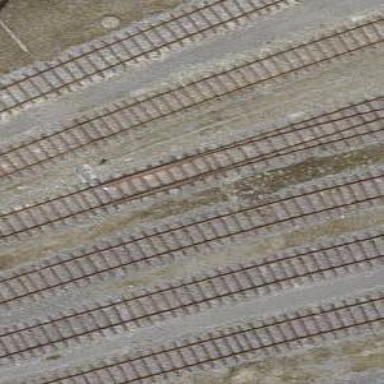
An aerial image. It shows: Railway yard used for servicing trains.